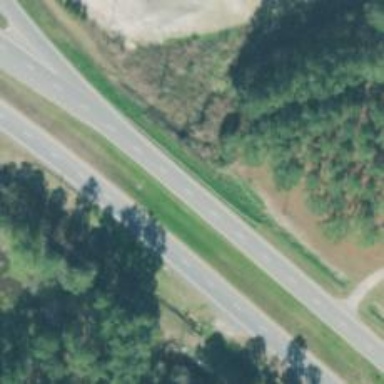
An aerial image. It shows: Dual carriageway expressway with asphalt surface. It is classified as trunk highway.